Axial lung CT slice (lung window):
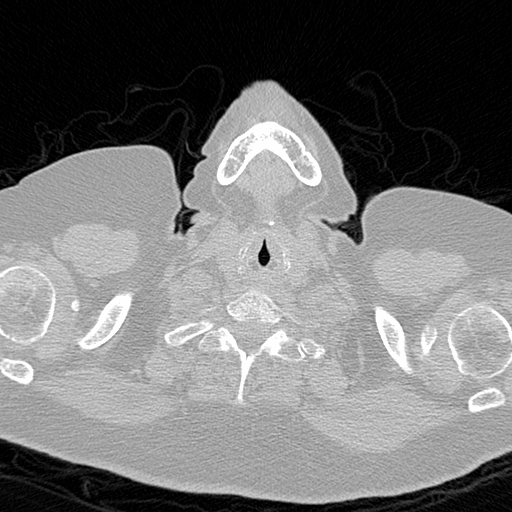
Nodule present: no